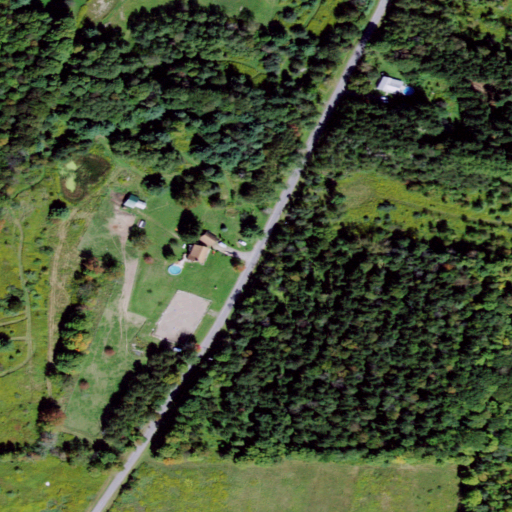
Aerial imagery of mountain in New York named Barnes Hill containing deciduous forest, mixed forest, evergreen forest, pasture, open development, low intensity development, shrub, and medium intensity development